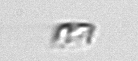
Label: Bacillariophyceae_morphotype1